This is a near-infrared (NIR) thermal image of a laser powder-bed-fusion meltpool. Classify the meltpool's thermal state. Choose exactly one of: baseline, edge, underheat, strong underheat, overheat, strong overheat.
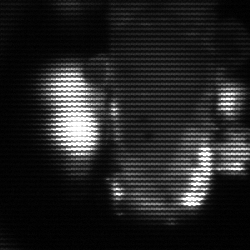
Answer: strong underheat